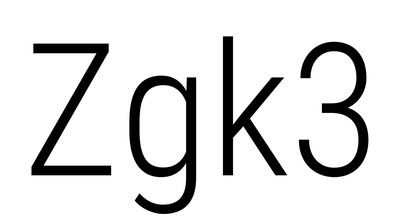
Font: Roboto_Condensed_Light